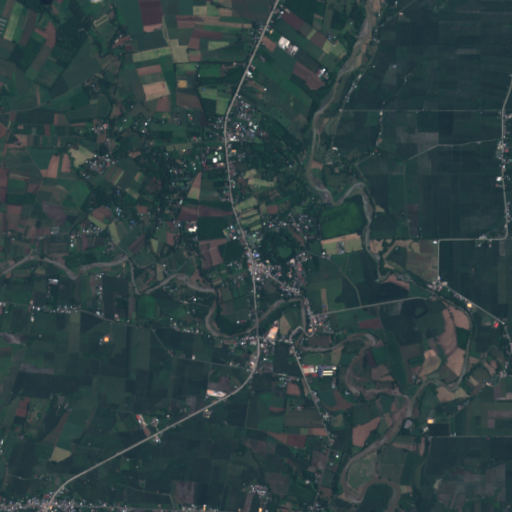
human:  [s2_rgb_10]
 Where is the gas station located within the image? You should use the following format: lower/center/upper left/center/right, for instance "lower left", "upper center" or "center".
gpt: The gas station is located in the center of the image.
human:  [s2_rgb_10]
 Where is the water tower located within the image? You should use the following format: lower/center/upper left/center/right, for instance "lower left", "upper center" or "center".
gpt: The water tower is located in the center of the image.
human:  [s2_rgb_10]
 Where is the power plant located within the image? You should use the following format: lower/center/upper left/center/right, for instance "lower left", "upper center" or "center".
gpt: There is no power plant in the image.